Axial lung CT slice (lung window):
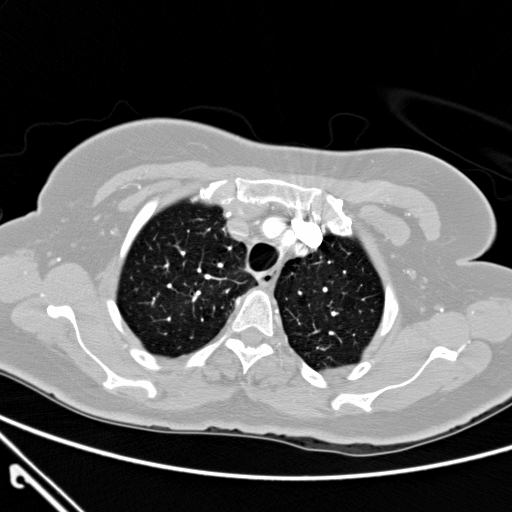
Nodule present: no